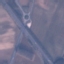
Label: Highway